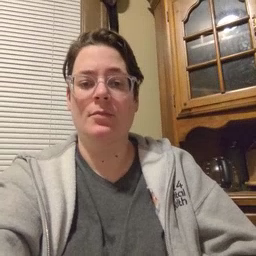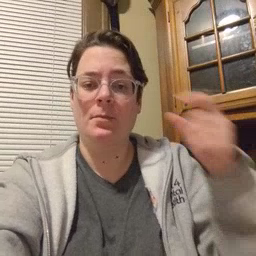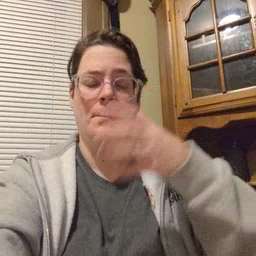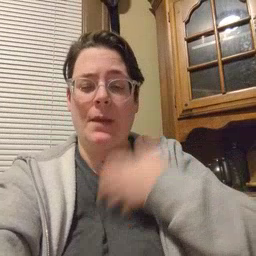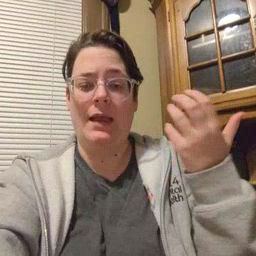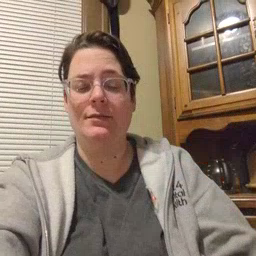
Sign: mad